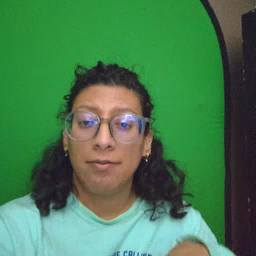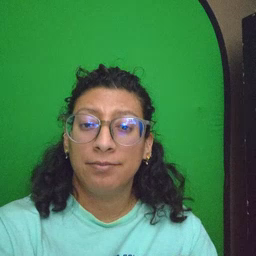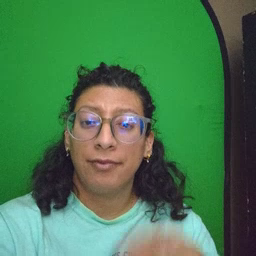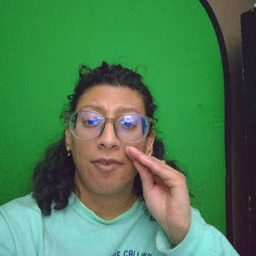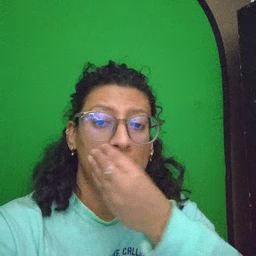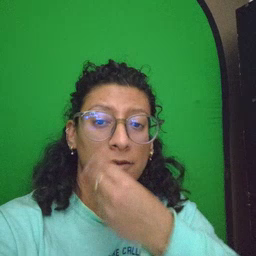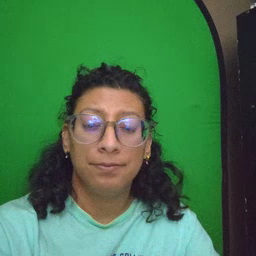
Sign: flower